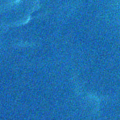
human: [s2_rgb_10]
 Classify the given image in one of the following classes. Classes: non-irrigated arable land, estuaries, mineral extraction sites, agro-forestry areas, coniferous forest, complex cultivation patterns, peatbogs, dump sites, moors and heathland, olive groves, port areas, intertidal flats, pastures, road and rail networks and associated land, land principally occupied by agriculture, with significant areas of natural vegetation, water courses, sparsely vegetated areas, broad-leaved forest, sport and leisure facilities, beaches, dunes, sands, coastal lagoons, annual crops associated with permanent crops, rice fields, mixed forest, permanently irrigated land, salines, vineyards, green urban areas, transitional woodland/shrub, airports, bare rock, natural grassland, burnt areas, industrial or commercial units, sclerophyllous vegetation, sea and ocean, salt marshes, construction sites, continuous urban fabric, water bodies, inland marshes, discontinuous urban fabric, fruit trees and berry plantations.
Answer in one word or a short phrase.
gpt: sea and ocean